Question: When I opening eclipse (Europa) it loads last opened files.
I have opened one jrxml file and when eclipse opening focused to jrxml file. So
I need to remove opened files to avoid loading the jrxml tab when eclipse loading.
> Where eclipse stores opened tabls?

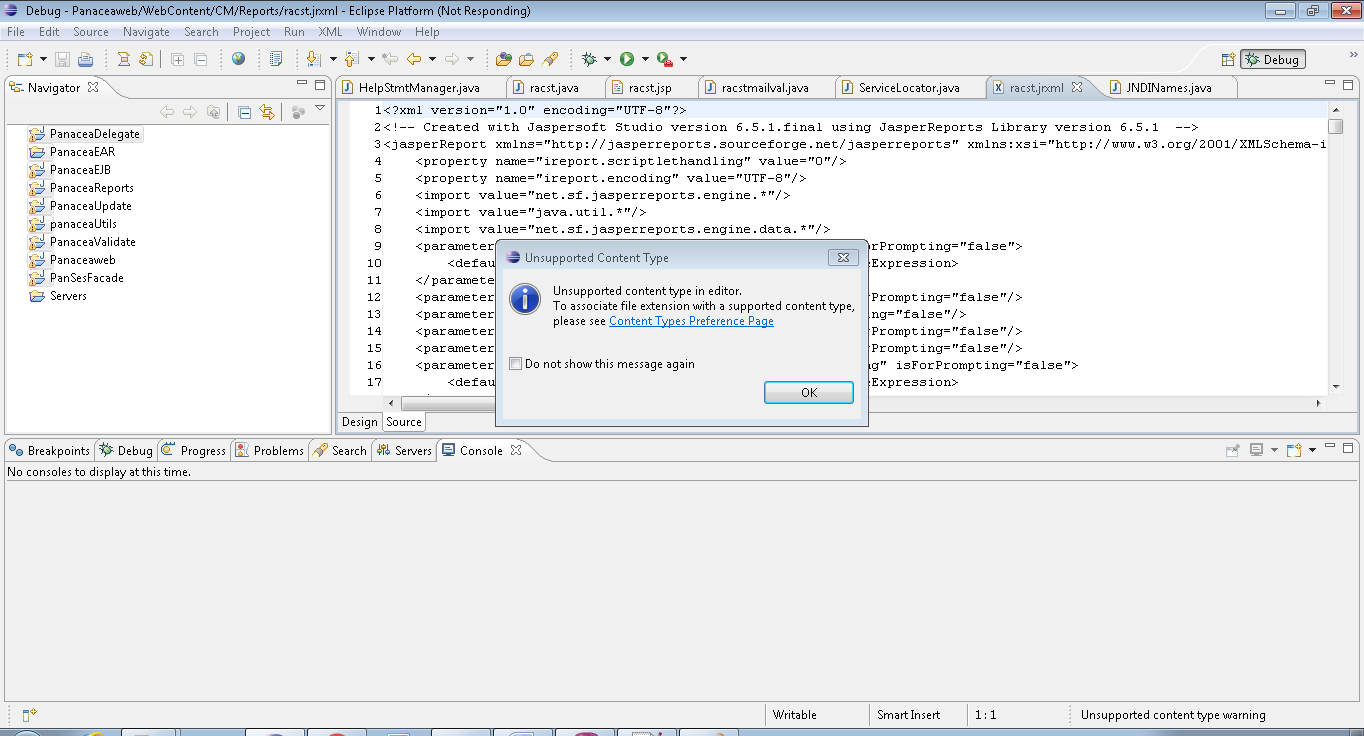
Answer: After doing some researches I found where eclipse stores workbench stat.
> (Workspace path)\.metadata.plugins\org.eclipse.ui.workbench\workbench.xml